Question: While plotting some historical data on a chart I stumbled on this annoying grey box that I can't get rid of.
Basically I started with this example: <URL>.
The chart is using type: with theme: .
Still haven't found anything in the documentation <URL> that resembles this.
I've tried 'guides', 'graphs', 'chartScrollBar' but nothing seems to work.
Appreciate any help in this.

'''
chart = AmCharts.makeChart("chartdiv", {
"type": "serial",
"theme": "light",
"marginLeft": 0,
"marginRight": 0,
"autoMarginOffset": 0,
"path": "http://www.amcharts.com/lib/3/",
"dataDateFormat": "YYYY-MM-DD",
"valueAxes": [{
"id": "v1",
"axisAlpha": 0,
"position": "left"
}],
"balloon": {
"borderThickness": 1,
"shadowAlpha": 0
},
"graphs": [{
"id": "g1",
"bullet": "round",
"bulletBorderAlpha": 1,
"bulletColor": "#FFFFFF",
"bulletSize": 5,
"hideBulletsCount": 50,
"lineThickness": 2,
"title": "red line",
"useLineColorForBulletBorder": true,
"valueField": "value",
"balloonText": "<div style='margin:5px; font-size:19px;'><span style='font-size:13px;'>[[category]]</span><br>[[value]]</div>"
}],
"chartScrollbar": {
"enabled": false
},
"chartCursor": {
"pan": true,
"valueLineEnabled": true,
"valueLineBalloonEnabled": true,
"cursorAlpha": 0,
"valueLineAlpha": 0.2
},
"categoryField": "date",
"categoryAxis": {
"parseDates": true,
"dashLength": 1,
"minorGridEnabled": true,
"position": "bottom"
},
"export": {
"enabled": false
},
"dataProvider": chartData
});
'''
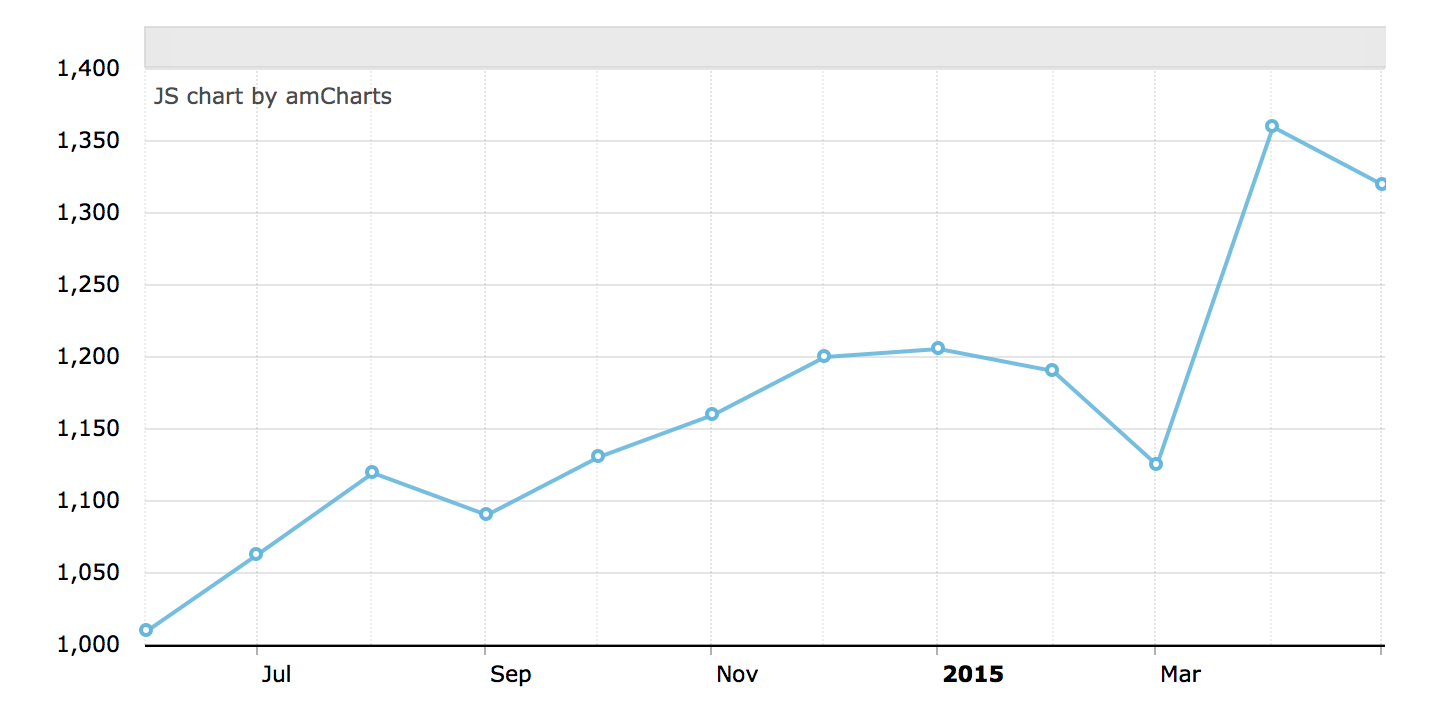
Answer: The "grey box" is chart scrollbar. By default chart does not display the scrollbar. So to remove it simply remove it from your chart config altogether:
'''
chart = AmCharts.makeChart("chartdiv", {
"type": "serial",
"theme": "light",
"marginLeft": 0,
"marginRight": 0,
"autoMarginOffset": 0,
"path": "http://www.amcharts.com/lib/3/",
"dataDateFormat": "YYYY-MM-DD",
"valueAxes": [{
"id": "v1",
"axisAlpha": 0,
"position": "left"
}],
"balloon": {
"borderThickness": 1,
"shadowAlpha": 0
},
"graphs": [{
"id": "g1",
"bullet": "round",
"bulletBorderAlpha": 1,
"bulletColor": "#FFFFFF",
"bulletSize": 5,
"hideBulletsCount": 50,
"lineThickness": 2,
"title": "red line",
"useLineColorForBulletBorder": true,
"valueField": "value",
"balloonText": "<div style='margin:5px; font-size:19px;'><span style='font-size:13px;'>[[category]]</span><br>[[value]]</div>"
}],
"chartCursor": {
"pan": true,
"valueLineEnabled": true,
"valueLineBalloonEnabled": true,
"cursorAlpha": 0,
"valueLineAlpha": 0.2
},
"categoryField": "date",
"categoryAxis": {
"parseDates": true,
"dashLength": 1,
"minorGridEnabled": true,
"position": "bottom"
},
"export": {
"enabled": false
},
"dataProvider": chartData
});
'''